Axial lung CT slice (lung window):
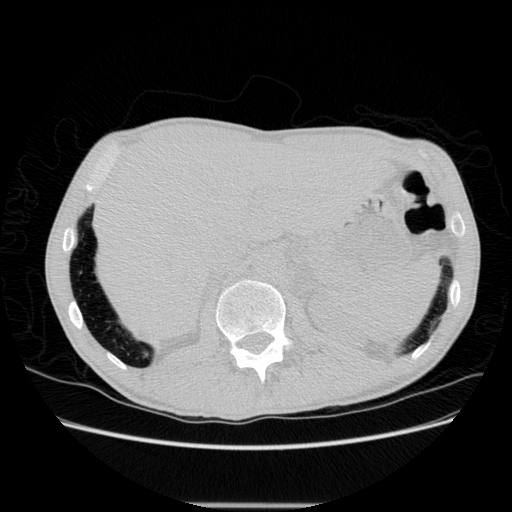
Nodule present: no